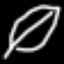
Label: leaf